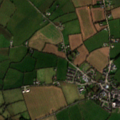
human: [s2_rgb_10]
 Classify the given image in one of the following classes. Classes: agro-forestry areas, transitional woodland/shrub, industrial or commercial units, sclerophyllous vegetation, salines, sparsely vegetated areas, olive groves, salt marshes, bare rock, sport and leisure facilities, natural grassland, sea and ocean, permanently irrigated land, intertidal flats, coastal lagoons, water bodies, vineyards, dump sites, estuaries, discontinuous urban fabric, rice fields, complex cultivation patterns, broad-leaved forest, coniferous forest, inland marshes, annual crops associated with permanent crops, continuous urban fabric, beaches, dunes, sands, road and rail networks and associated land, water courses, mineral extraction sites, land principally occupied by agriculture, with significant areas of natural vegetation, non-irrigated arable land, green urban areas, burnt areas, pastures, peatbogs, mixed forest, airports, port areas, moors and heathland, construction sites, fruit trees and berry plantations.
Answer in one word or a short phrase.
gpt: discontinuous urban fabric, non-irrigated arable land, pastures